Field crop: maize
Growth stage: 2
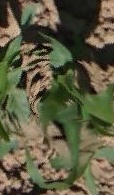
Species: maize